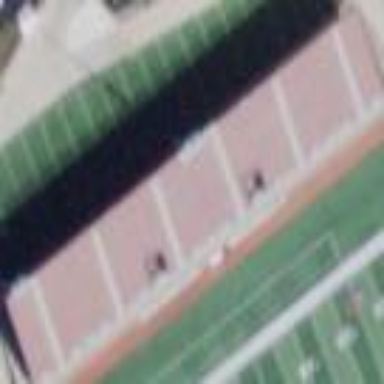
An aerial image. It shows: Stadium.